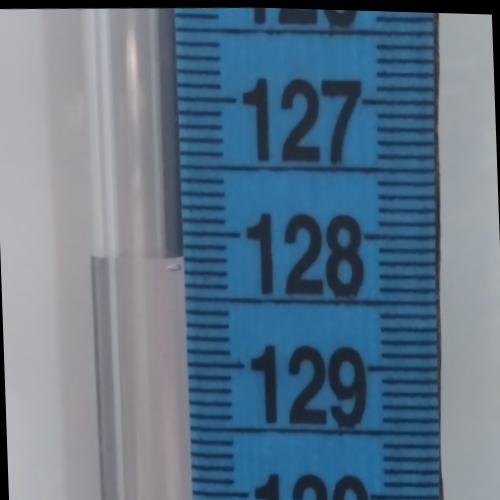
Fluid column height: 128.2 cm